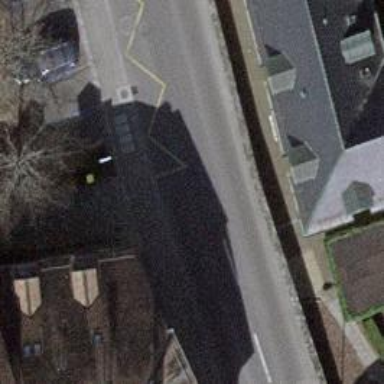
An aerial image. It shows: Asphalt sidewalk leading to platform for public transport.